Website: home-depot
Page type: delivery-shipping
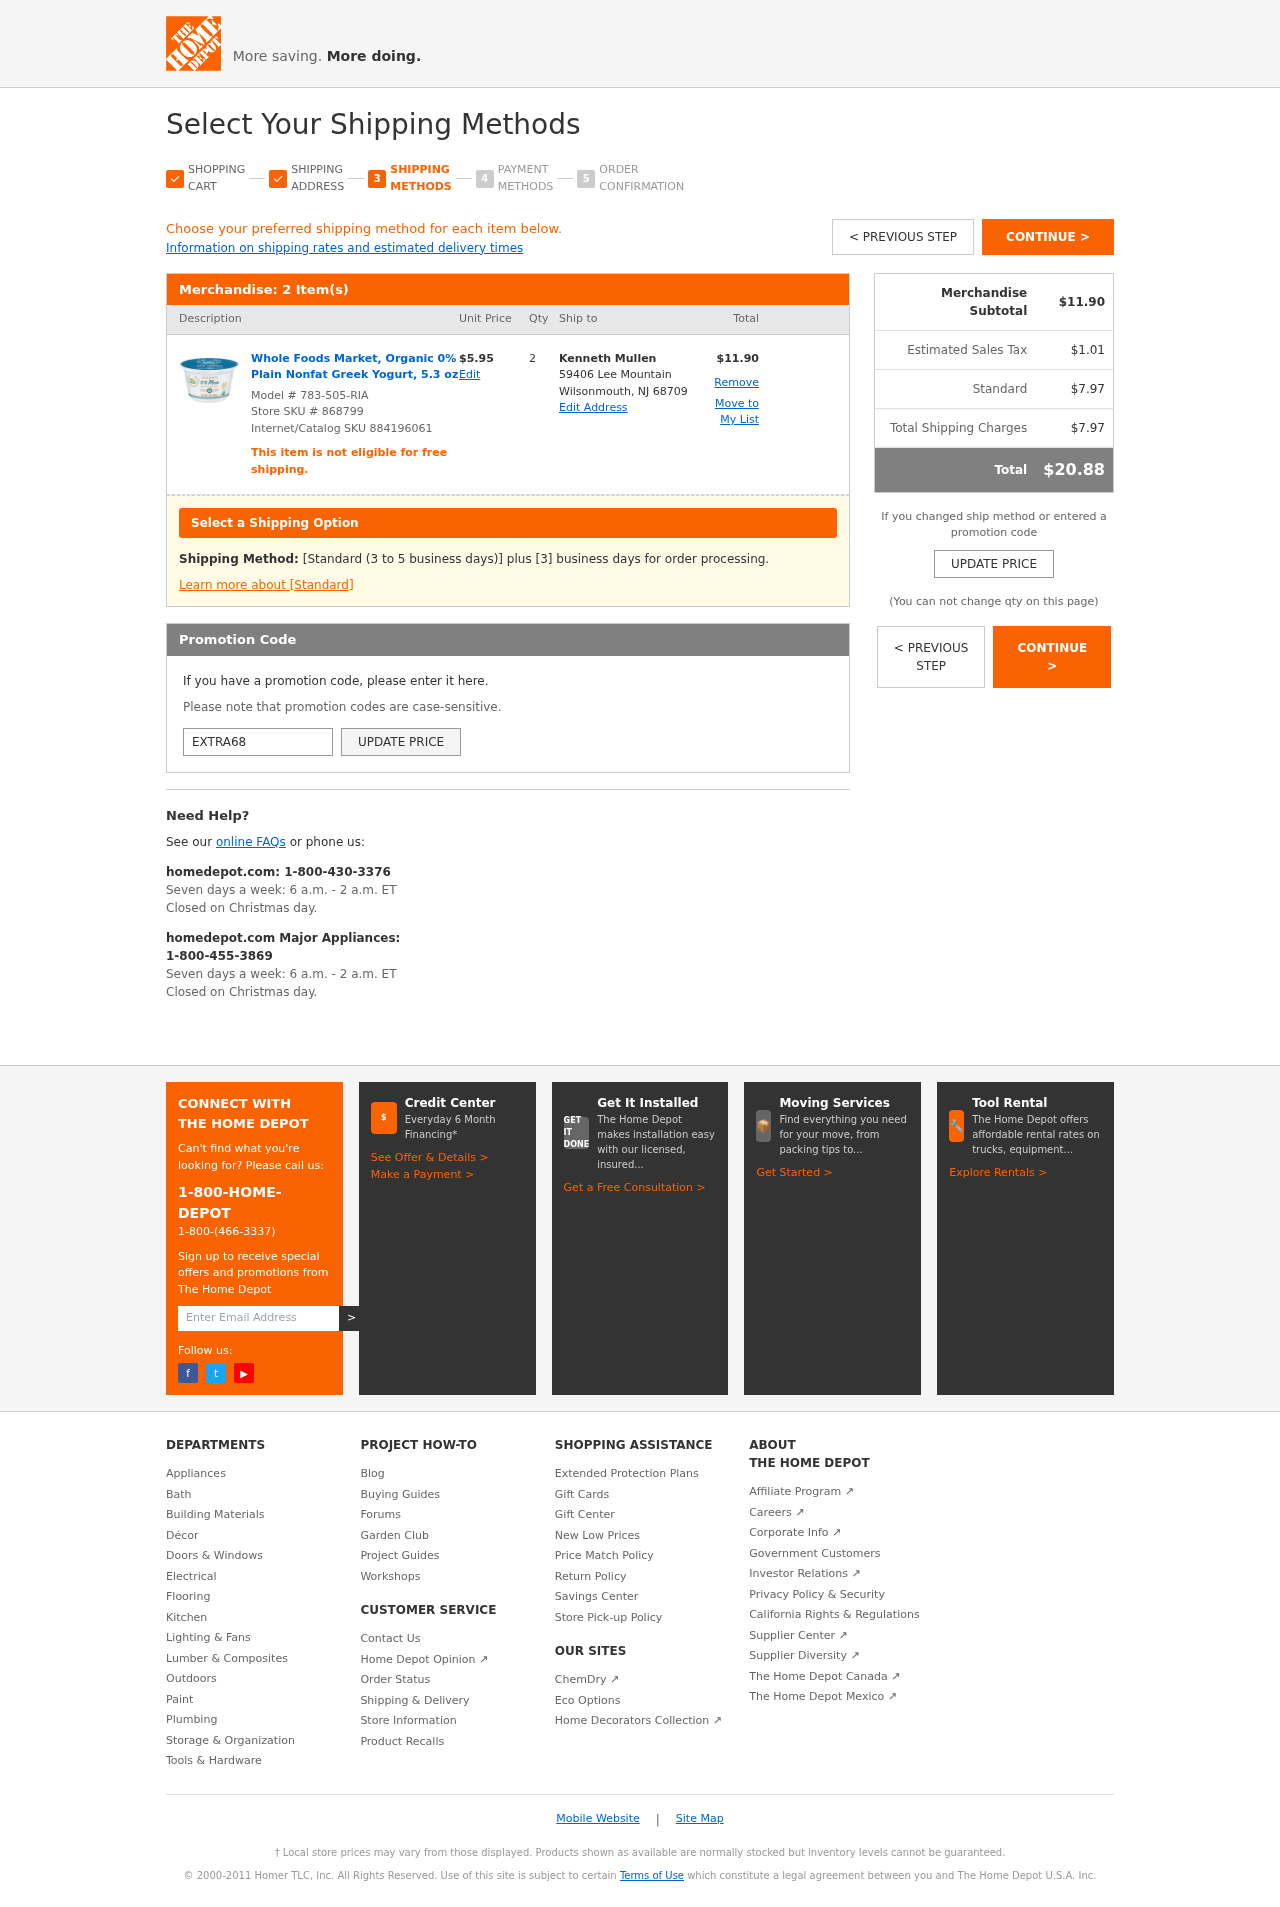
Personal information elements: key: PII_CITY_STATE_ZIP
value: Wilsonmouth, NJ 68709
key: PII_FULLNAME
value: Kenneth Mullen
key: PII_PROMO_CODE
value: EXTRA68
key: PII_STREET
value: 59406 Lee Mountain
Product elements: key: PRODUCT1_NAME
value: Whole Foods Market, Organic 0% Plain Nonfat Greek Yogurt, 5.3 oz
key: PRODUCT1_PRICE
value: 5.95
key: PRODUCT1_QUANTITY
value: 2
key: PRODUCT_MODEL_NUMBER
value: Model # 783-505-RIA
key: PRODUCT1_LINE_TOTAL
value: $11.90
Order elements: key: ORDER_NUM_ITEMS
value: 2 Item(s)
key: ORDER_SUBTOTAL
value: $11.90
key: ORDER_TAX
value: $1.01
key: ORDER_SHIPPING_COST
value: $7.97
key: ORDER_SHIPPING_TOTAL
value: $7.97
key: ORDER_TOTAL
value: $20.88
Other elements: key: STORE_SKU
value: Store SKU # 868799
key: INTERNET_SKU
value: Internet/Catalog SKU 884196061